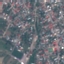
Land use / land cover class: Residential